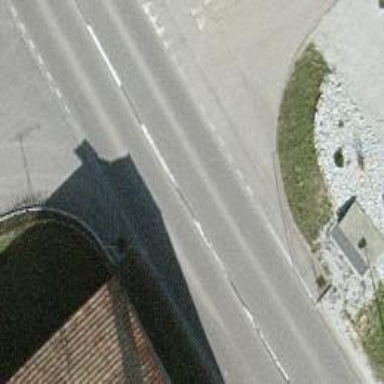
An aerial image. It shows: Secondary road with asphalt surface.